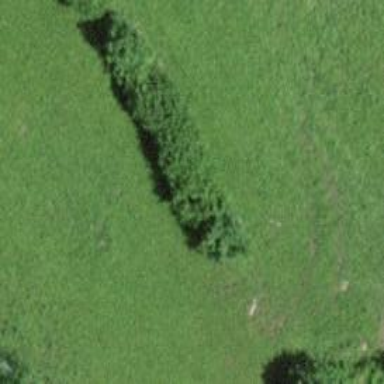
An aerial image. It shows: Hedge barrier.